Question: I'm developing a cart and orders screens in a marketplace application using firebase realtime database.
My order Structure:

what I want here is retrieving all orders from all users based on its status! and is it a good structure ?
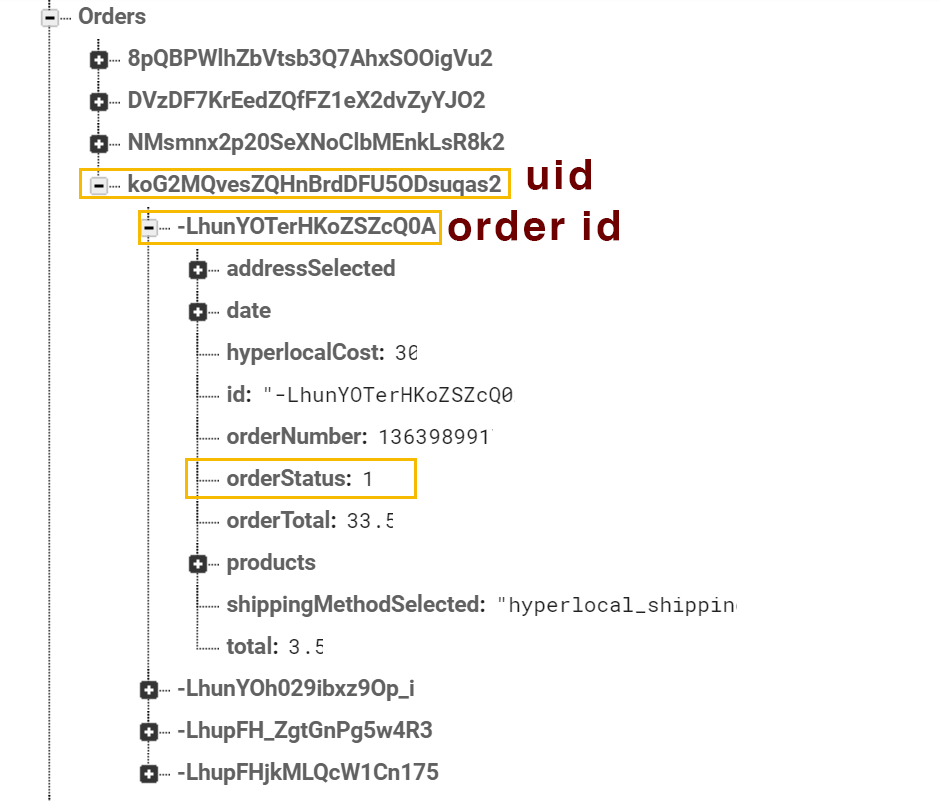
Answer: I solved this problem by changing the structure of orders:
1. I remove the node of userId that came next : orders/uid
2. order structure become orders/order_id/userId

1. I change order security rules to: "Orders":{
".read" : true,
"$id":{
".write" : "newData.child('userId').val() === auth.uid",
".read" : "root.child('Orders').child($id).child('userId').val() === auth.uid",
}
}
Now I can query what I want by the methods <URL>